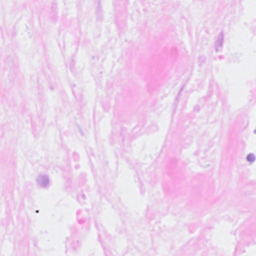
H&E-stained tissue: Breast